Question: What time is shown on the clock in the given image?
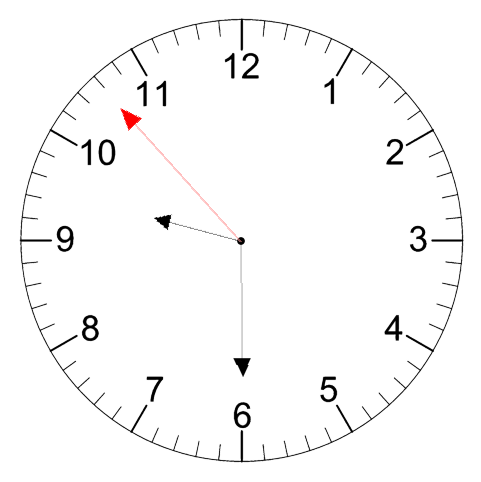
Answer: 09:29:53